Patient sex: F
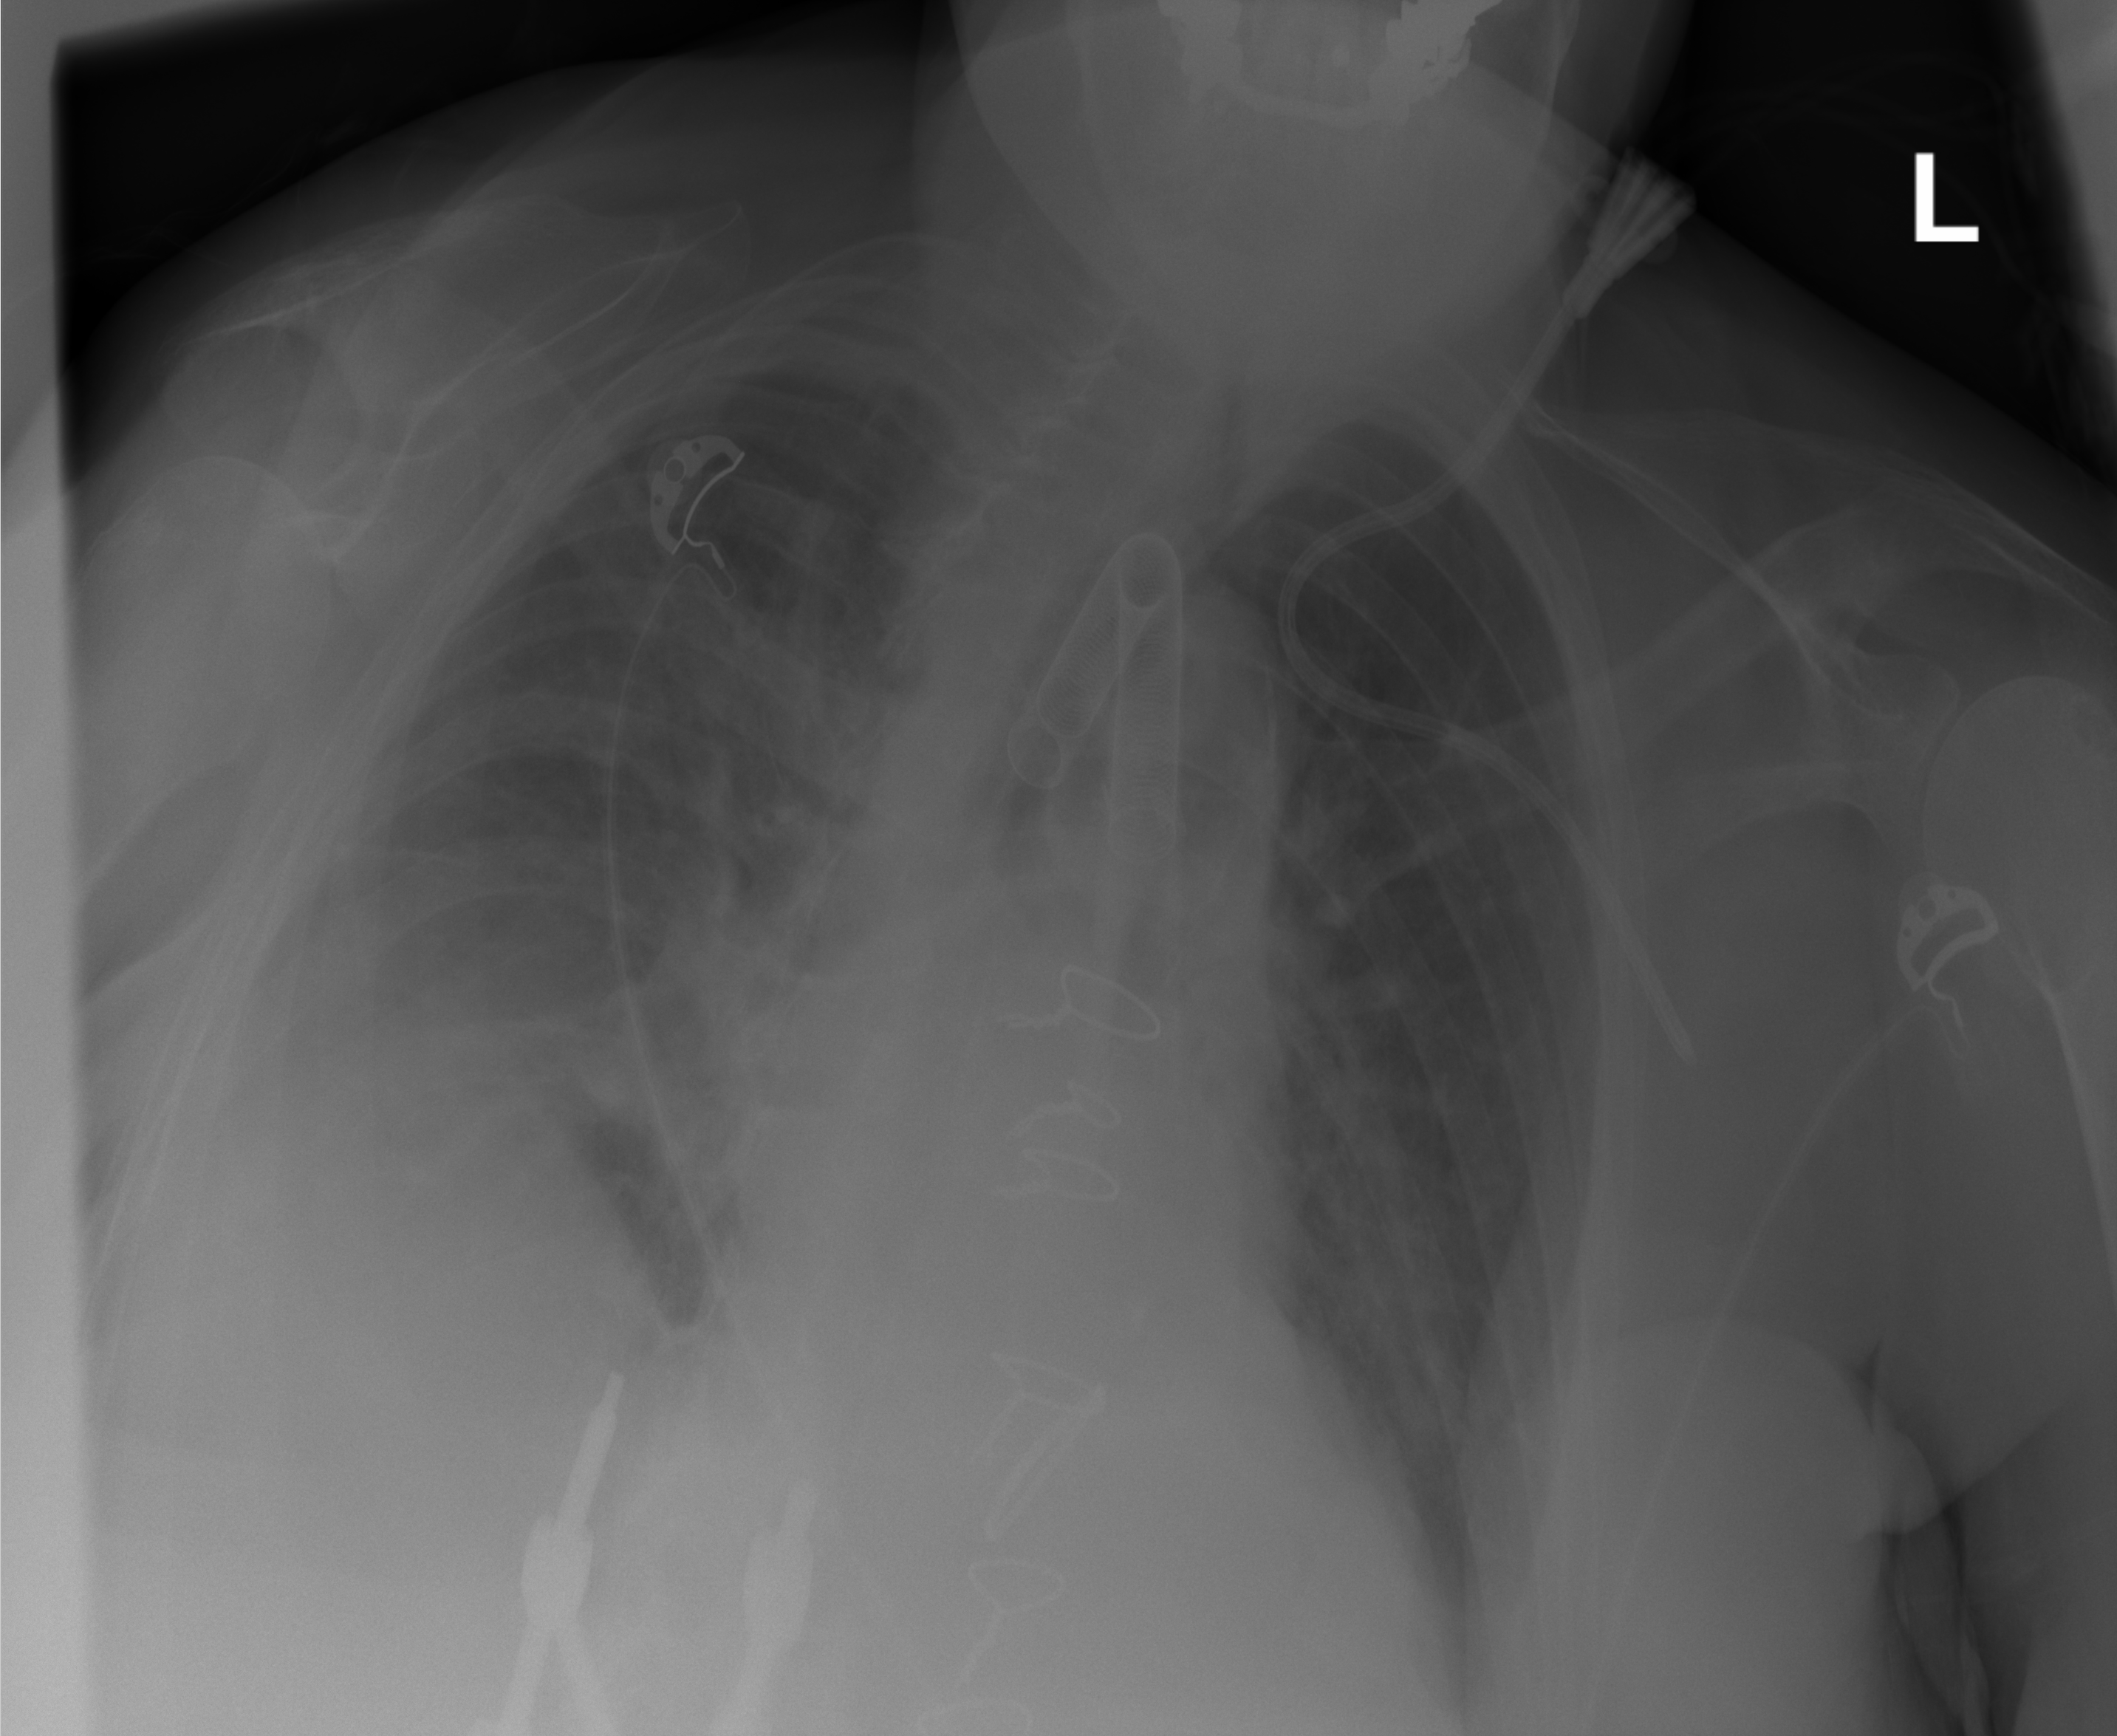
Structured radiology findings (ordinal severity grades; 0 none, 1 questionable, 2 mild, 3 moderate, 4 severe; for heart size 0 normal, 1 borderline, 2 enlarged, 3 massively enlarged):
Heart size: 1
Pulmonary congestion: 0
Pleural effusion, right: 2
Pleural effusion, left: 1
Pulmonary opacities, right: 0
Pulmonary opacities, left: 0
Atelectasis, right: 2
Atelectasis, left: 0